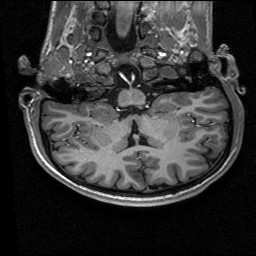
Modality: T1w
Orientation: sagittal